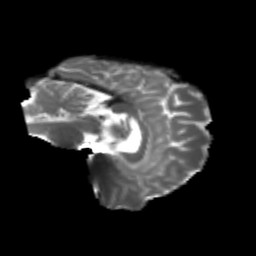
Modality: T2w
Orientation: sagittal
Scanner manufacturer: siemens
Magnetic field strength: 3 T
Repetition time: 4.16 s
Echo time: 0.0806 s